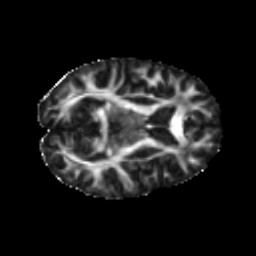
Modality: FA
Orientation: axial
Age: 30
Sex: female
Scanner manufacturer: ge
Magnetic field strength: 3 T
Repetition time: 7.8 s
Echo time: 0.0606 s